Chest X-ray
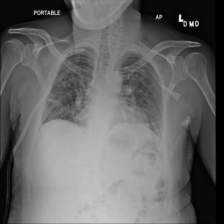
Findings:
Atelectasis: positive
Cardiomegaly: negative
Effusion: negative
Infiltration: negative
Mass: negative
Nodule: negative
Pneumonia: negative
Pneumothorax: positive
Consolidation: negative
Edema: negative
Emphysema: negative
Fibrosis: negative
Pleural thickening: negative
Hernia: negative